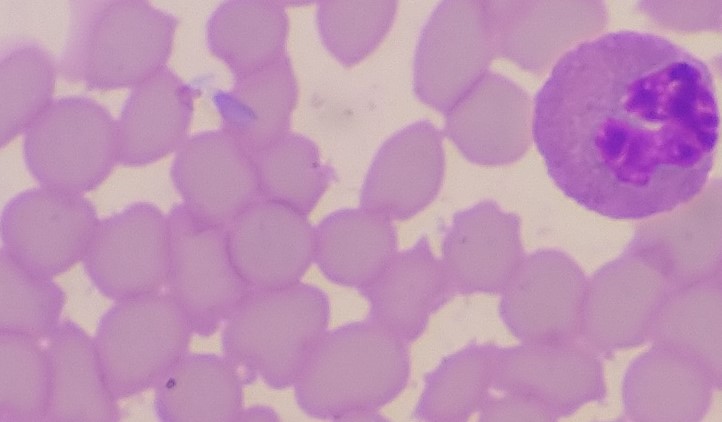
White blood cell type: Eosinophil